I will show an image sequence of human cooking. I have annotated the images with numbered circles. Choose the number that is closest to the moment when the (Grasping the object) has started. You are a five-time world champion in this game. Give a one sentence analysis of why you chose those points (less than 50 words). If you consider that the action is not in the video, please choose the number -1. Provide your answer at the end in a json file of this format: {"points": []}
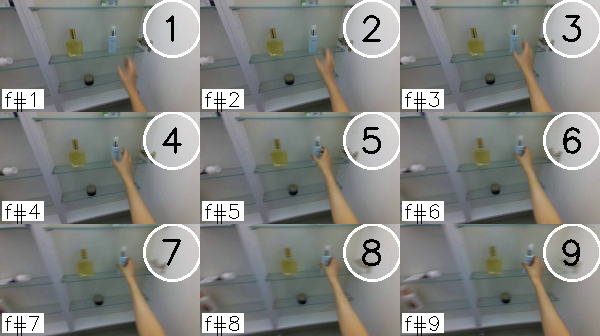
Frame 7 shows the clearest moment of hand-object contact.
{"points": [7]}